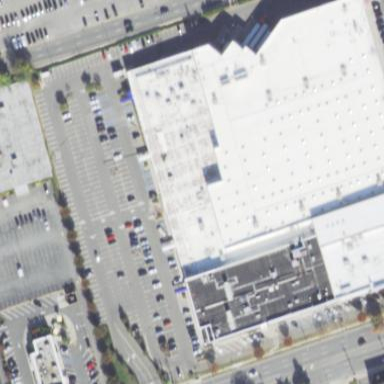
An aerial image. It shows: Retail building.